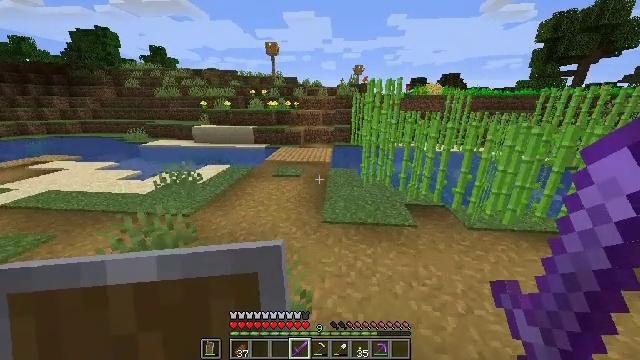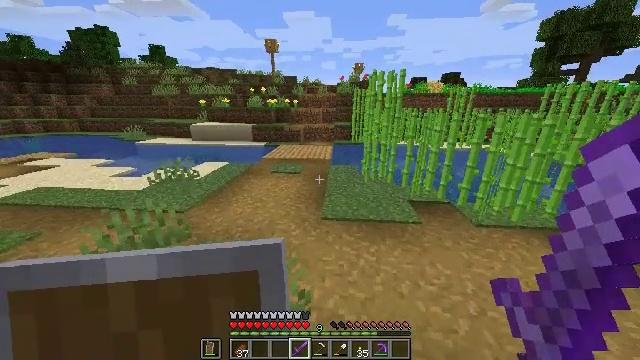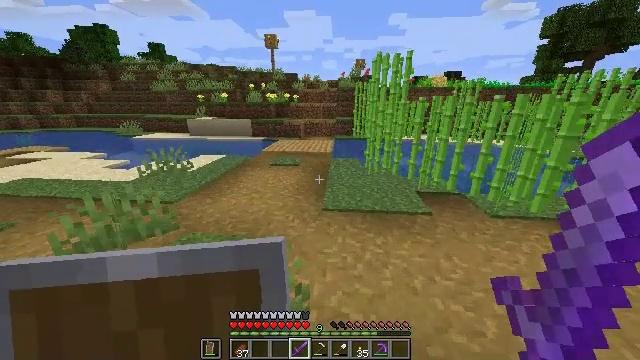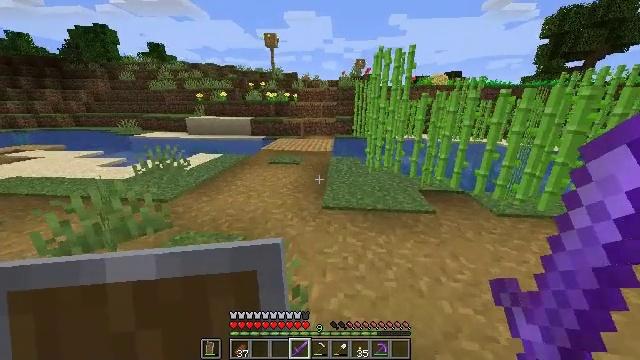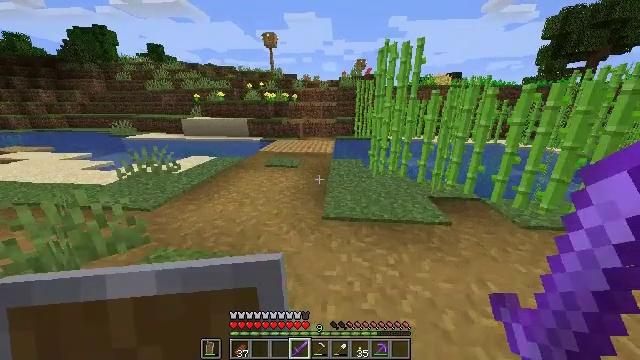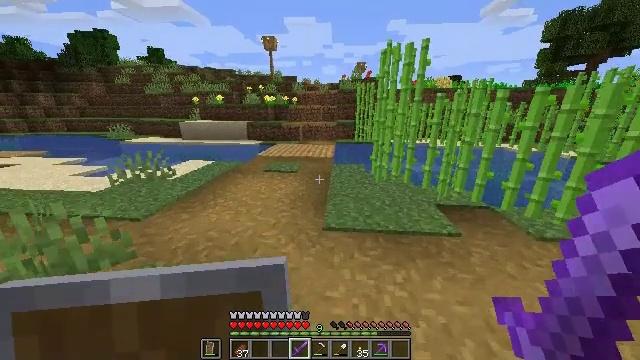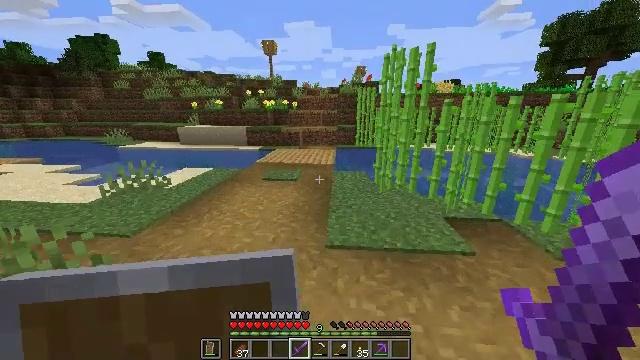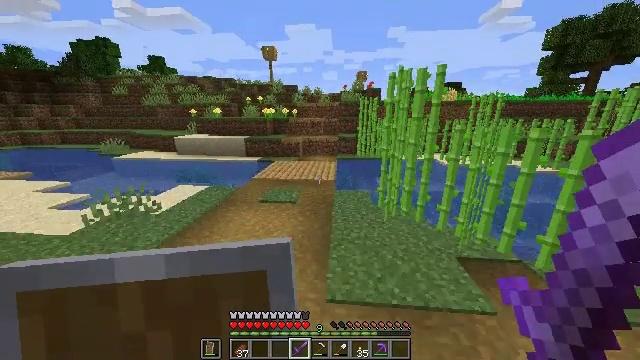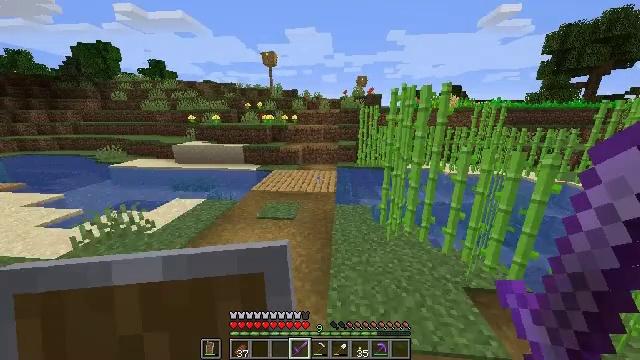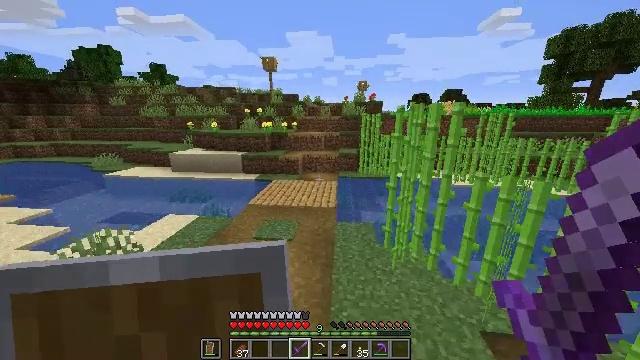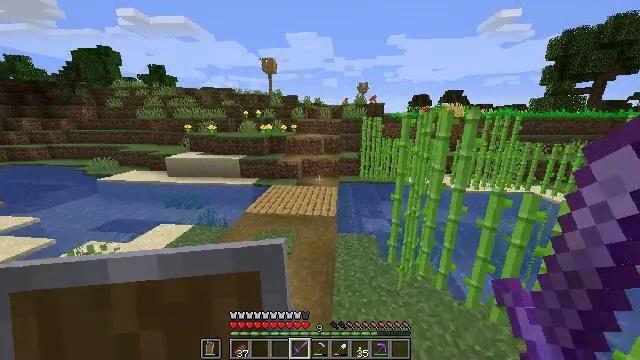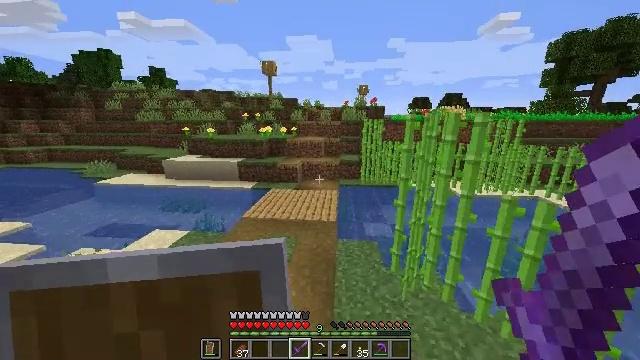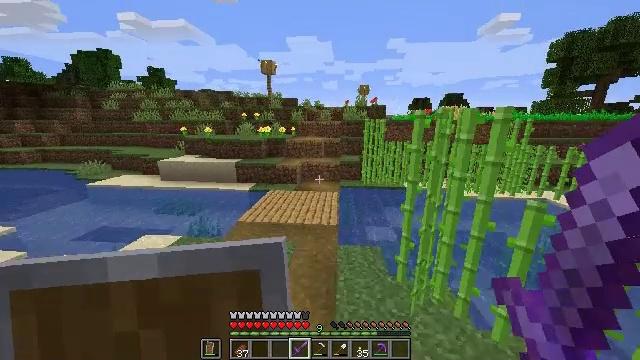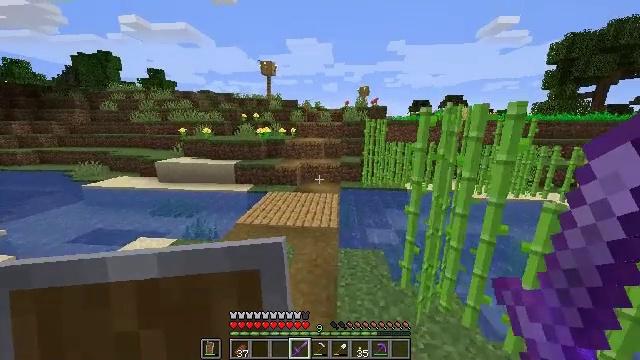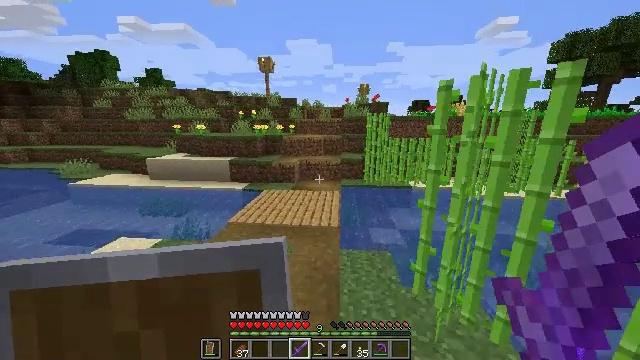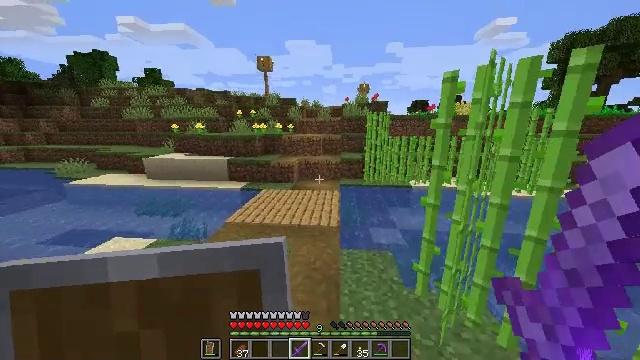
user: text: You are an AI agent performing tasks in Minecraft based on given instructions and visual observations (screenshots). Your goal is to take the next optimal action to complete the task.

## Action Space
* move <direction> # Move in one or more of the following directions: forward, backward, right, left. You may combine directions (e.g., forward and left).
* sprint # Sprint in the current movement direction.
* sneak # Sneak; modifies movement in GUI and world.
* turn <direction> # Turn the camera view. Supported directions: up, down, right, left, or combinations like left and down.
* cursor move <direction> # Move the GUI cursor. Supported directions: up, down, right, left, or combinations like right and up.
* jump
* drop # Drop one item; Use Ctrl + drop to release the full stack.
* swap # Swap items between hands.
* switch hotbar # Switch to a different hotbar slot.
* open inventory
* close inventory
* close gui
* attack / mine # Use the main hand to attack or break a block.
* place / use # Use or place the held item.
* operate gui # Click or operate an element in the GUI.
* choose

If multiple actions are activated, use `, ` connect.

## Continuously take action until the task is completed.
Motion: motion action
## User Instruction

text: Break the mature wheat plants.
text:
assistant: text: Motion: move forward
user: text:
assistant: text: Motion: move forward
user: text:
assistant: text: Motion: move forward
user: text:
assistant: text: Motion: move forward
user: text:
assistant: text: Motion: move forward
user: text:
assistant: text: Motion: move forward, jump
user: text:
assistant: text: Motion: move forward, jump
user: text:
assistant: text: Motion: move forward, jump
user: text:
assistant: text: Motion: move forward, jump
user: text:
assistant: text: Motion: move forward, jump
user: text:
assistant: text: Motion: move forward, jump
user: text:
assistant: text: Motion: move forward, jump
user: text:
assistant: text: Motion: move forward, jump
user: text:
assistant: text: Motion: move forward, jump
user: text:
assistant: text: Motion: move forward, jump
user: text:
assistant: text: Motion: move forward, jump
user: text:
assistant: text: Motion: move forward, jump
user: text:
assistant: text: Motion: move forward, jump
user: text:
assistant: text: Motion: move forward, jump
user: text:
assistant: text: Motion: move forward, jump
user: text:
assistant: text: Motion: move forward, jump
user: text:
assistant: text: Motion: move forward, jump
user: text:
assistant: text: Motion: move forward
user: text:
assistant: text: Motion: move forward
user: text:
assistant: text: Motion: move forward
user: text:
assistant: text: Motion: move forward
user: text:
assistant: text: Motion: move forward
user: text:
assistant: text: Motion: move forward
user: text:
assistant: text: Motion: move forward
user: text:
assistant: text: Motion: move forward